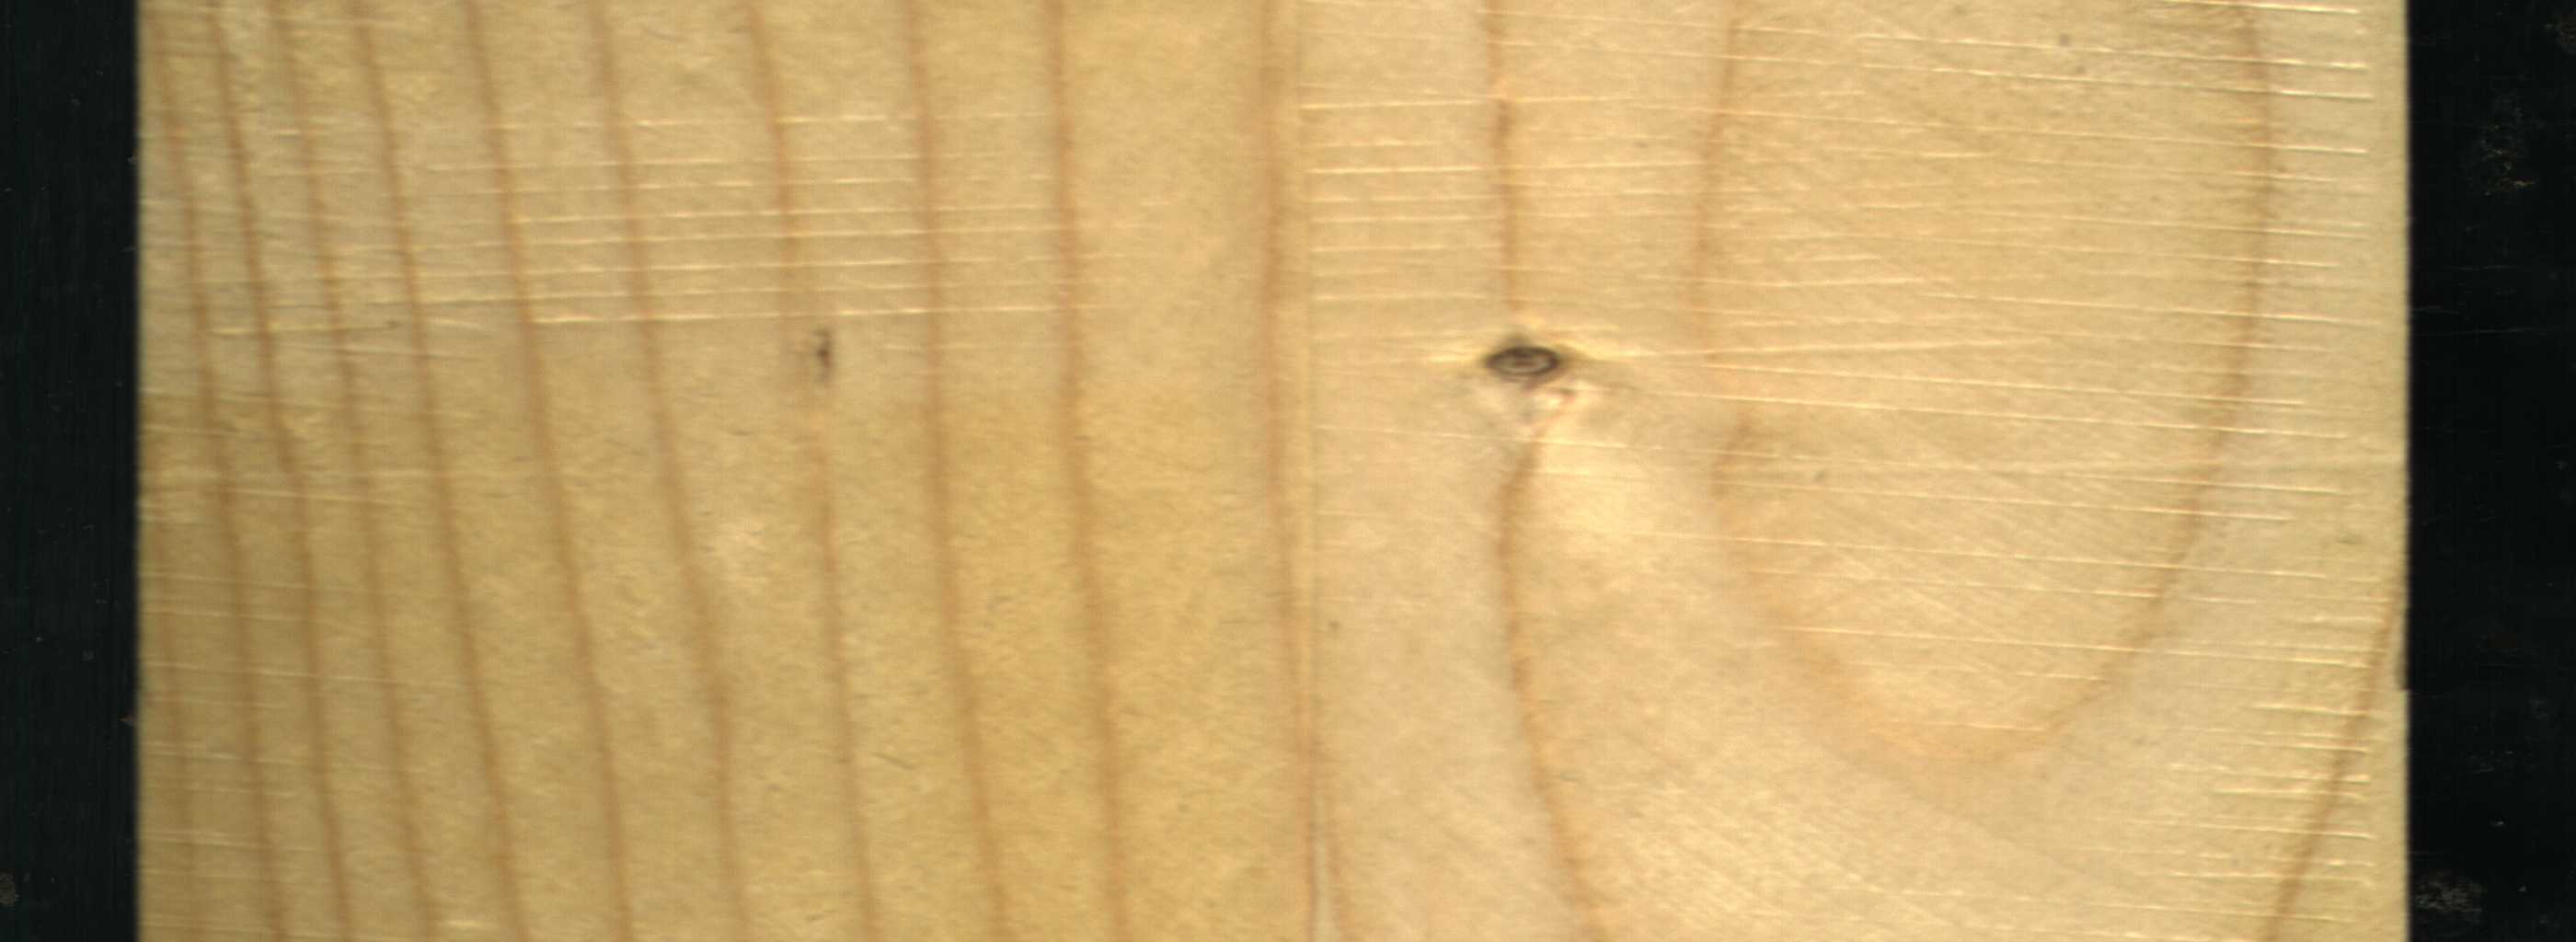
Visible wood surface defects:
Live_Knot